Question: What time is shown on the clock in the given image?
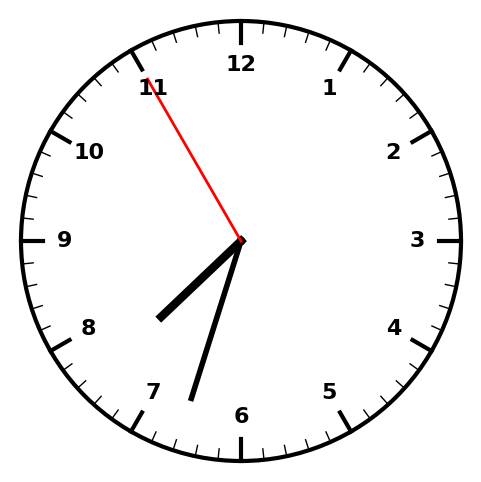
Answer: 07:32:55